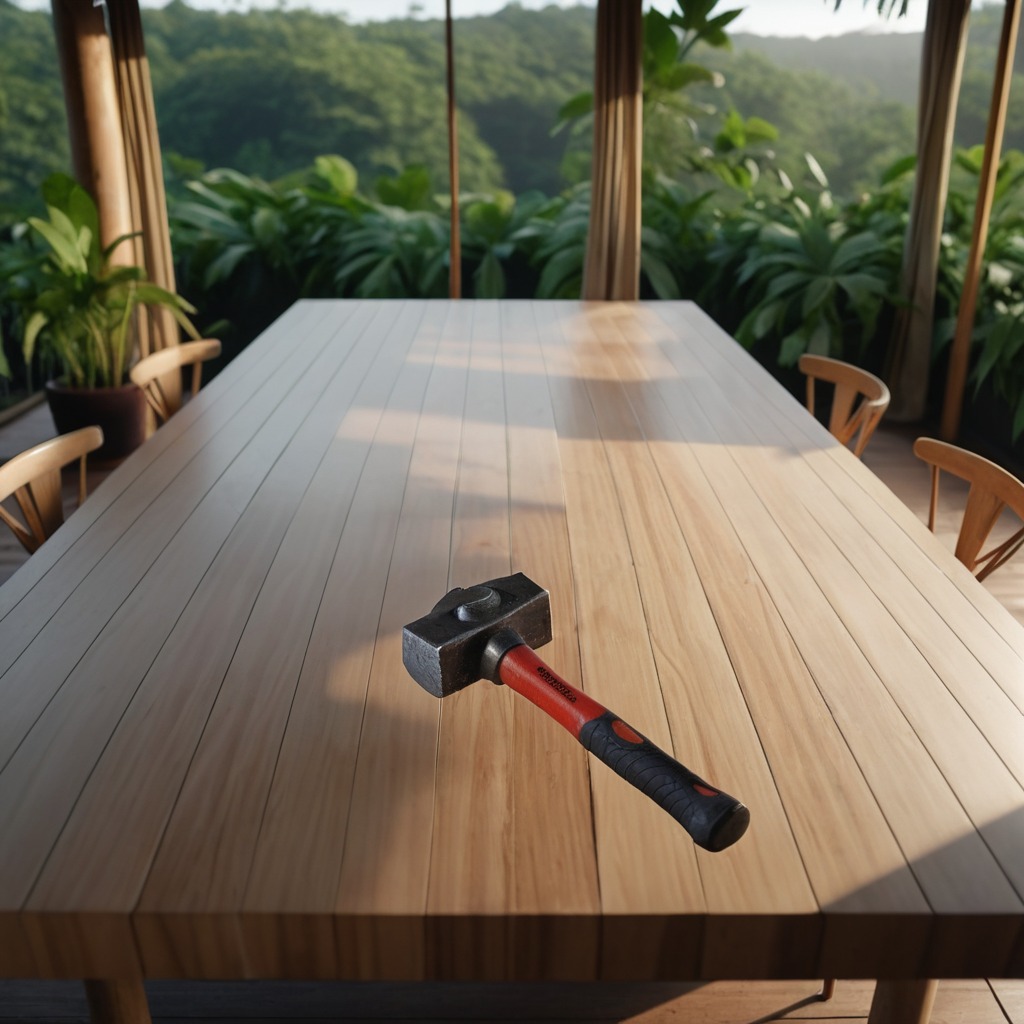
A hammer lies on a clean wooden table inside a jungle field workshop tent humid ambient light worn but